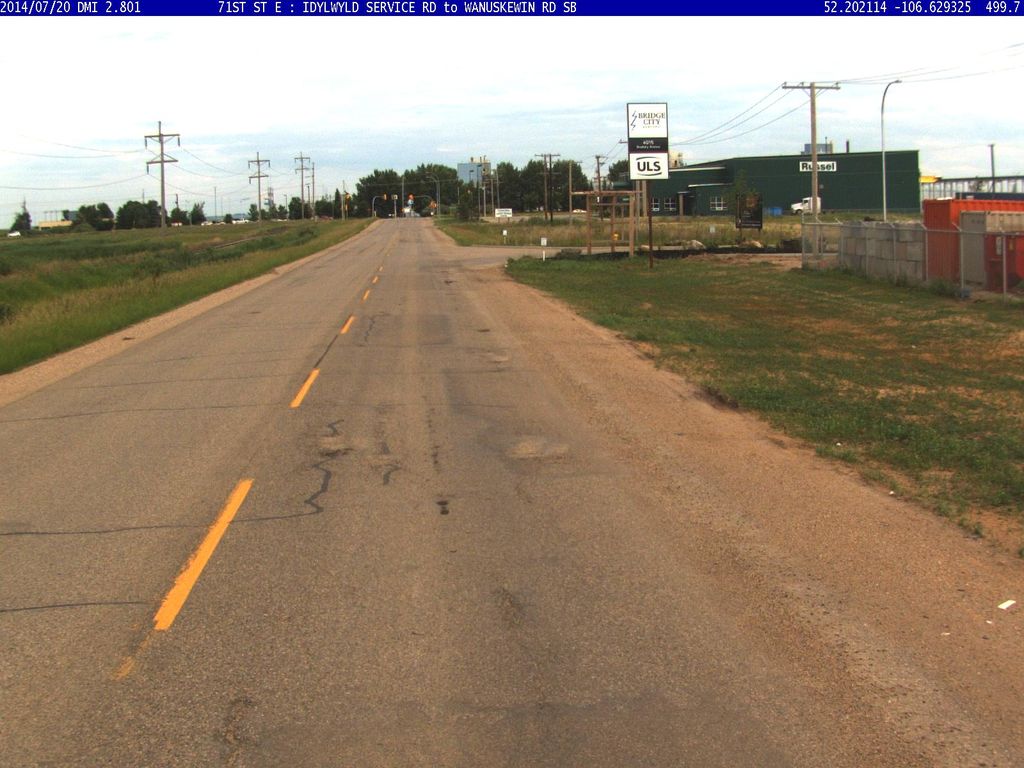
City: saskatoon